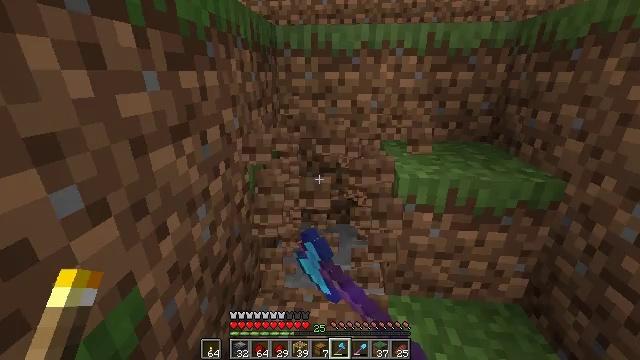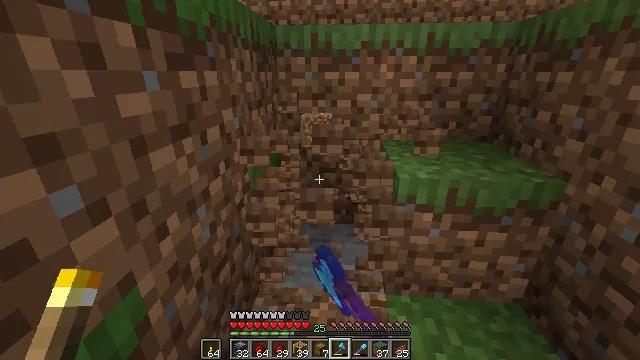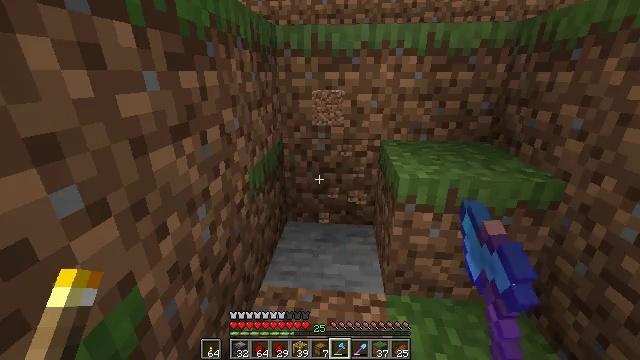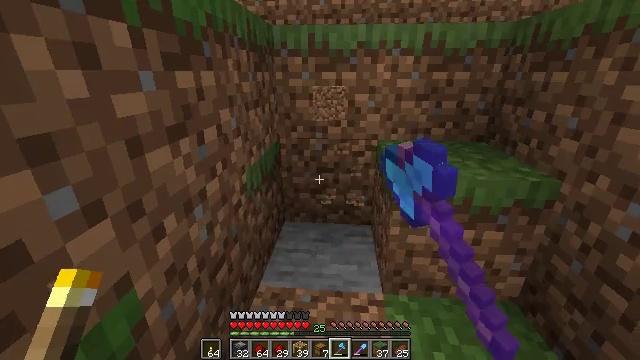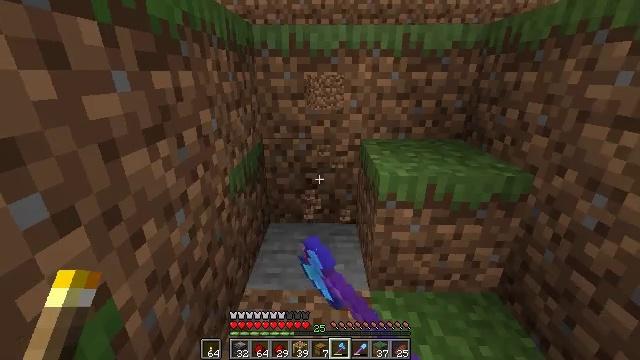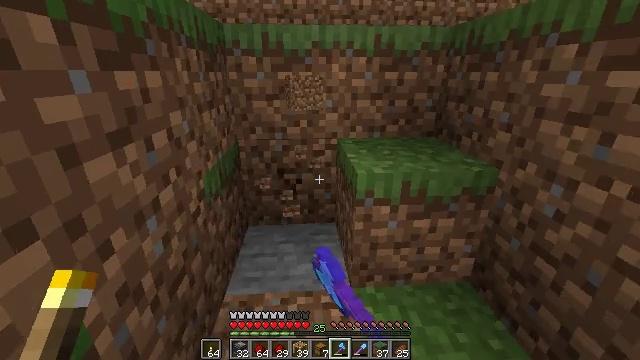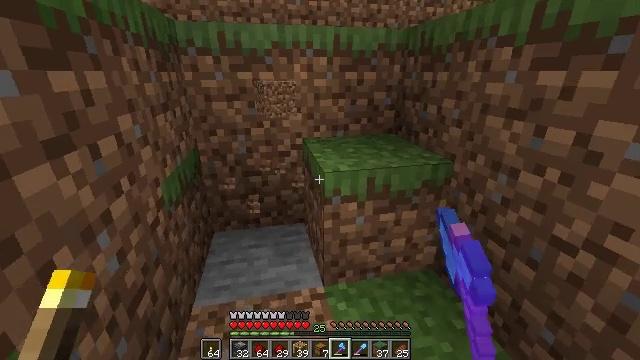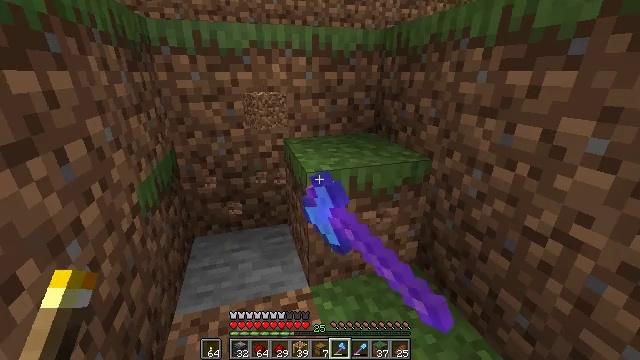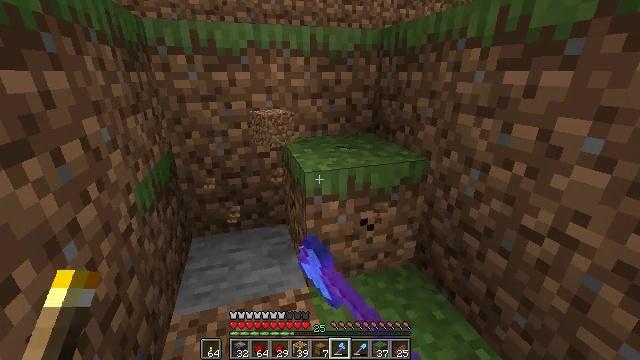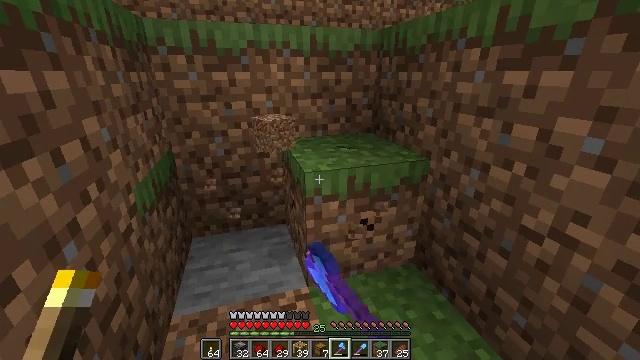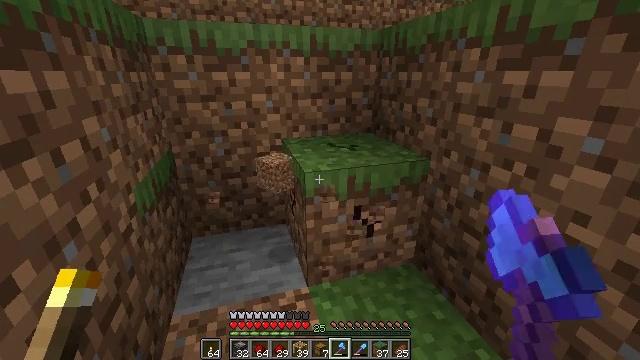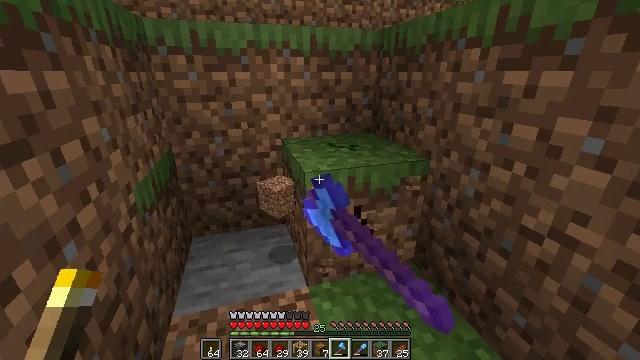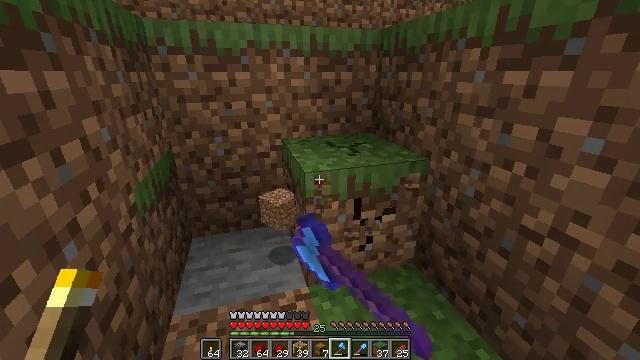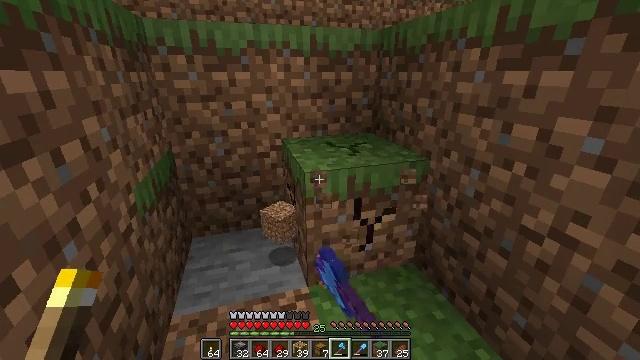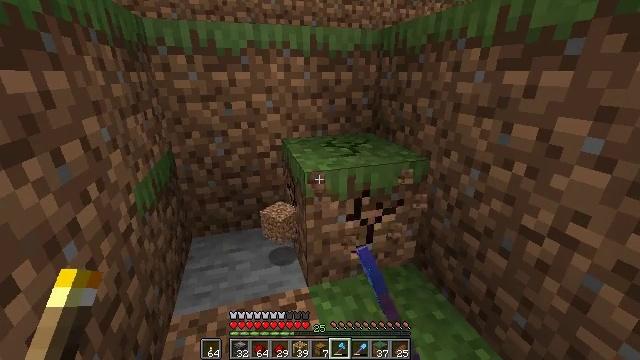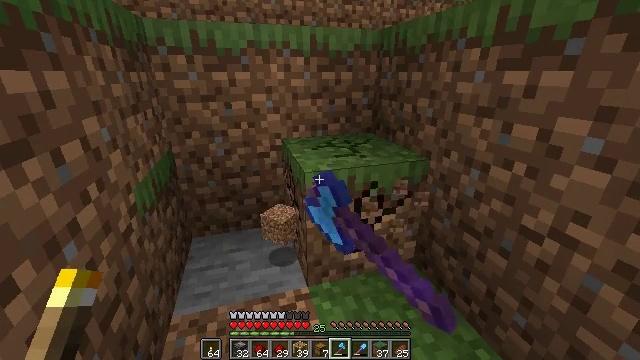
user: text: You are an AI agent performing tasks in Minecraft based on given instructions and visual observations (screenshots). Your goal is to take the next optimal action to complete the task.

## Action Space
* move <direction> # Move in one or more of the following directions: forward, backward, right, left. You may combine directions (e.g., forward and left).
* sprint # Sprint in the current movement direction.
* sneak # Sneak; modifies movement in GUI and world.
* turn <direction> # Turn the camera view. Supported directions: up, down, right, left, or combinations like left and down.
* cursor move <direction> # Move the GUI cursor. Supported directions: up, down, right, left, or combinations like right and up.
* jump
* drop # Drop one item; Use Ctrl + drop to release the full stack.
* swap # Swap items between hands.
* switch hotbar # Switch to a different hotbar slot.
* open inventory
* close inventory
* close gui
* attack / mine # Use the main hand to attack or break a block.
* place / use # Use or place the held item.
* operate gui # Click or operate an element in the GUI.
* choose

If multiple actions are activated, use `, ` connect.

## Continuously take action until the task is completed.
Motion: motion action
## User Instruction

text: Break the grass block.
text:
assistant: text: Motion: attack / mine
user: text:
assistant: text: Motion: attack / mine
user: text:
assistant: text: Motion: attack / mine
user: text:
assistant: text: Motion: turn right, attack / mine
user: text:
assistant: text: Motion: turn right, attack / mine
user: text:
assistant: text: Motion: turn right, attack / mine
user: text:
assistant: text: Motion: turn right, attack / mine
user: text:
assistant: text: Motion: attack / mine
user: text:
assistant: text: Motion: attack / mine
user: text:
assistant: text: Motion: attack / mine
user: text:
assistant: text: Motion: attack / mine
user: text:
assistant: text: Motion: attack / mine
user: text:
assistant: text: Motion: attack / mine
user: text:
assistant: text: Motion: attack / mine
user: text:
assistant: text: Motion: attack / mine
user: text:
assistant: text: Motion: attack / mine
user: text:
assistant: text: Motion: attack / mine
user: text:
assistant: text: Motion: attack / mine
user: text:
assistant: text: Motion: attack / mine
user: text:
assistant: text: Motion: attack / mine
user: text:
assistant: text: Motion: attack / mine
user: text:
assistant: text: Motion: attack / mine
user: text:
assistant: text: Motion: move forward, attack / mine
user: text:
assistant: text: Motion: move forward, attack / mine
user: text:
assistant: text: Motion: move forward, attack / mine
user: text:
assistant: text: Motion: move forward, attack / mine
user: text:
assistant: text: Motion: move forward, attack / mine
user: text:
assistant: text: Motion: move forward, attack / mine
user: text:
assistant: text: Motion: move forward, attack / mine
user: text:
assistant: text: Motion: attack / mine